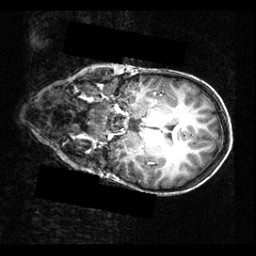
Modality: T1w
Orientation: coronal
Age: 12
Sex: female
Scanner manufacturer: siemens
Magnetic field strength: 3.951 T
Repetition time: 1.5 s
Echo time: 0.00335 s